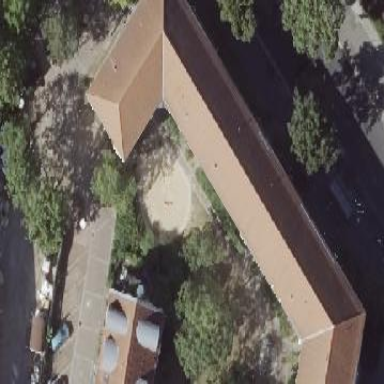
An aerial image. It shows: Hipped-roof building with apartments.